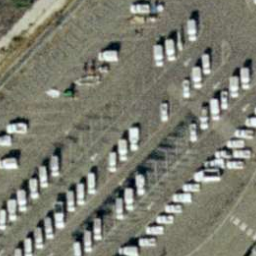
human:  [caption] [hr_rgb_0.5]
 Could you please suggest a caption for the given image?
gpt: It is a parking lot with many cars densely arranged and some parking spots are free .

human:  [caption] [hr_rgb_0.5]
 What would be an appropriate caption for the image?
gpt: Lots of cars parked in lines in the parking lot .

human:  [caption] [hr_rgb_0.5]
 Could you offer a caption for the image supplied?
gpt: Lots of cars parked neatly in the parking lot .

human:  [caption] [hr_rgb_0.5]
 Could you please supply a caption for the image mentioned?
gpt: Many cars densely arranged with some empty parking spaces in the parking lot .

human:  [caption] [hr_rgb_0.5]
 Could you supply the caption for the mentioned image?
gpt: Many cars densely arranged with some free parking spots in the parking lot .